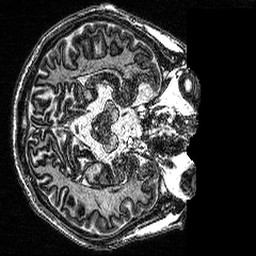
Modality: MP2RAGE
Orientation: axial
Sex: male
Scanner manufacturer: siemens
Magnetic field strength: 3 T
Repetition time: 5 s
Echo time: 0.00292 s